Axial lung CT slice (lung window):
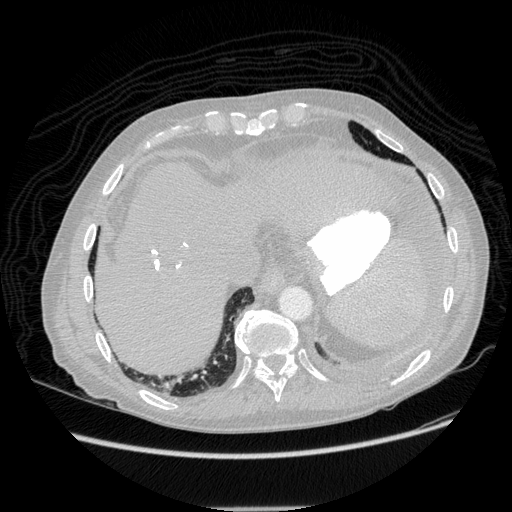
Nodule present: no